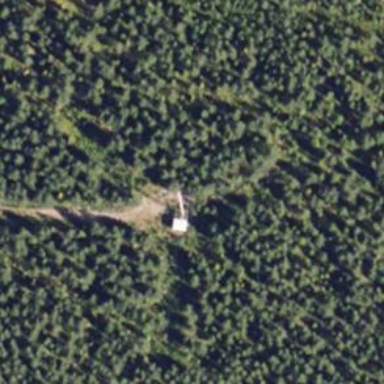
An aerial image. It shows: Communication mast tower.